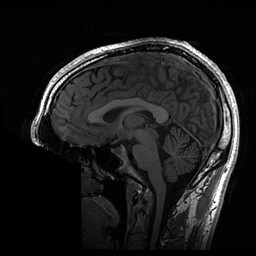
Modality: T1w
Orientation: axial